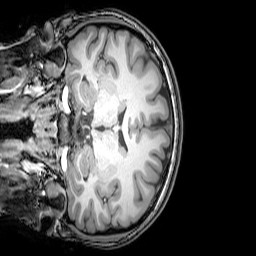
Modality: T1w
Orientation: coronal
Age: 20
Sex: female
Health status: healthy
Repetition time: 0.081 s
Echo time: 0.037 s